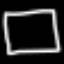
Label: square